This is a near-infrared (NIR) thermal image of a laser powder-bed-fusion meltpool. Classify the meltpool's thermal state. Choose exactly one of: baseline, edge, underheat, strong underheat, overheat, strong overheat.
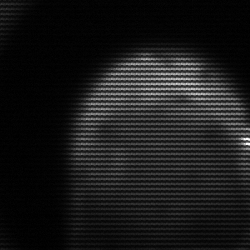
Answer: edge